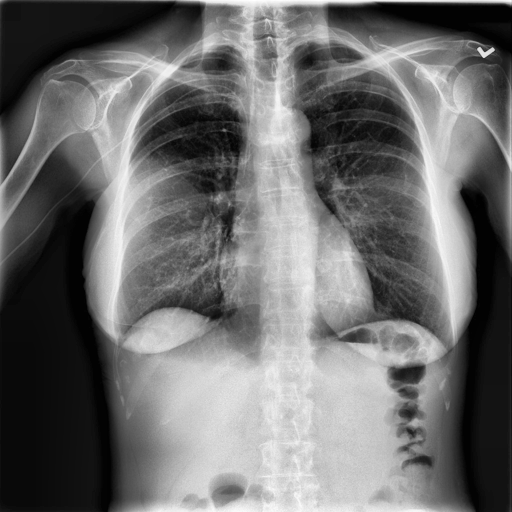
Finding: NORMAL